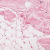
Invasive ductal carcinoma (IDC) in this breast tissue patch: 0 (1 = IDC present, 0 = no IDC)